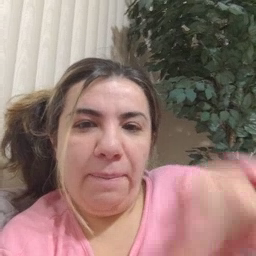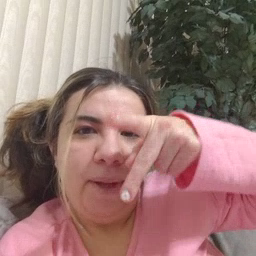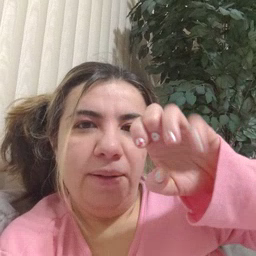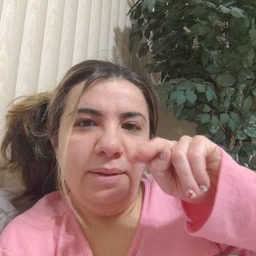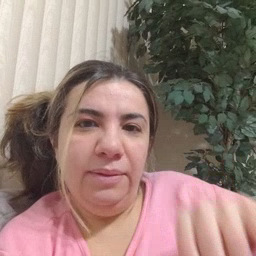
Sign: penny